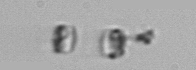
Label: Skeletonema